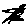
Label: zigzag